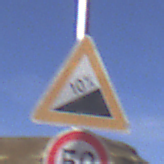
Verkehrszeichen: Steigung10
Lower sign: Geschwindigkeit50
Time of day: Midday
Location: Outdoor (Nature)
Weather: Clear
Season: NotSpecified
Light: Natural